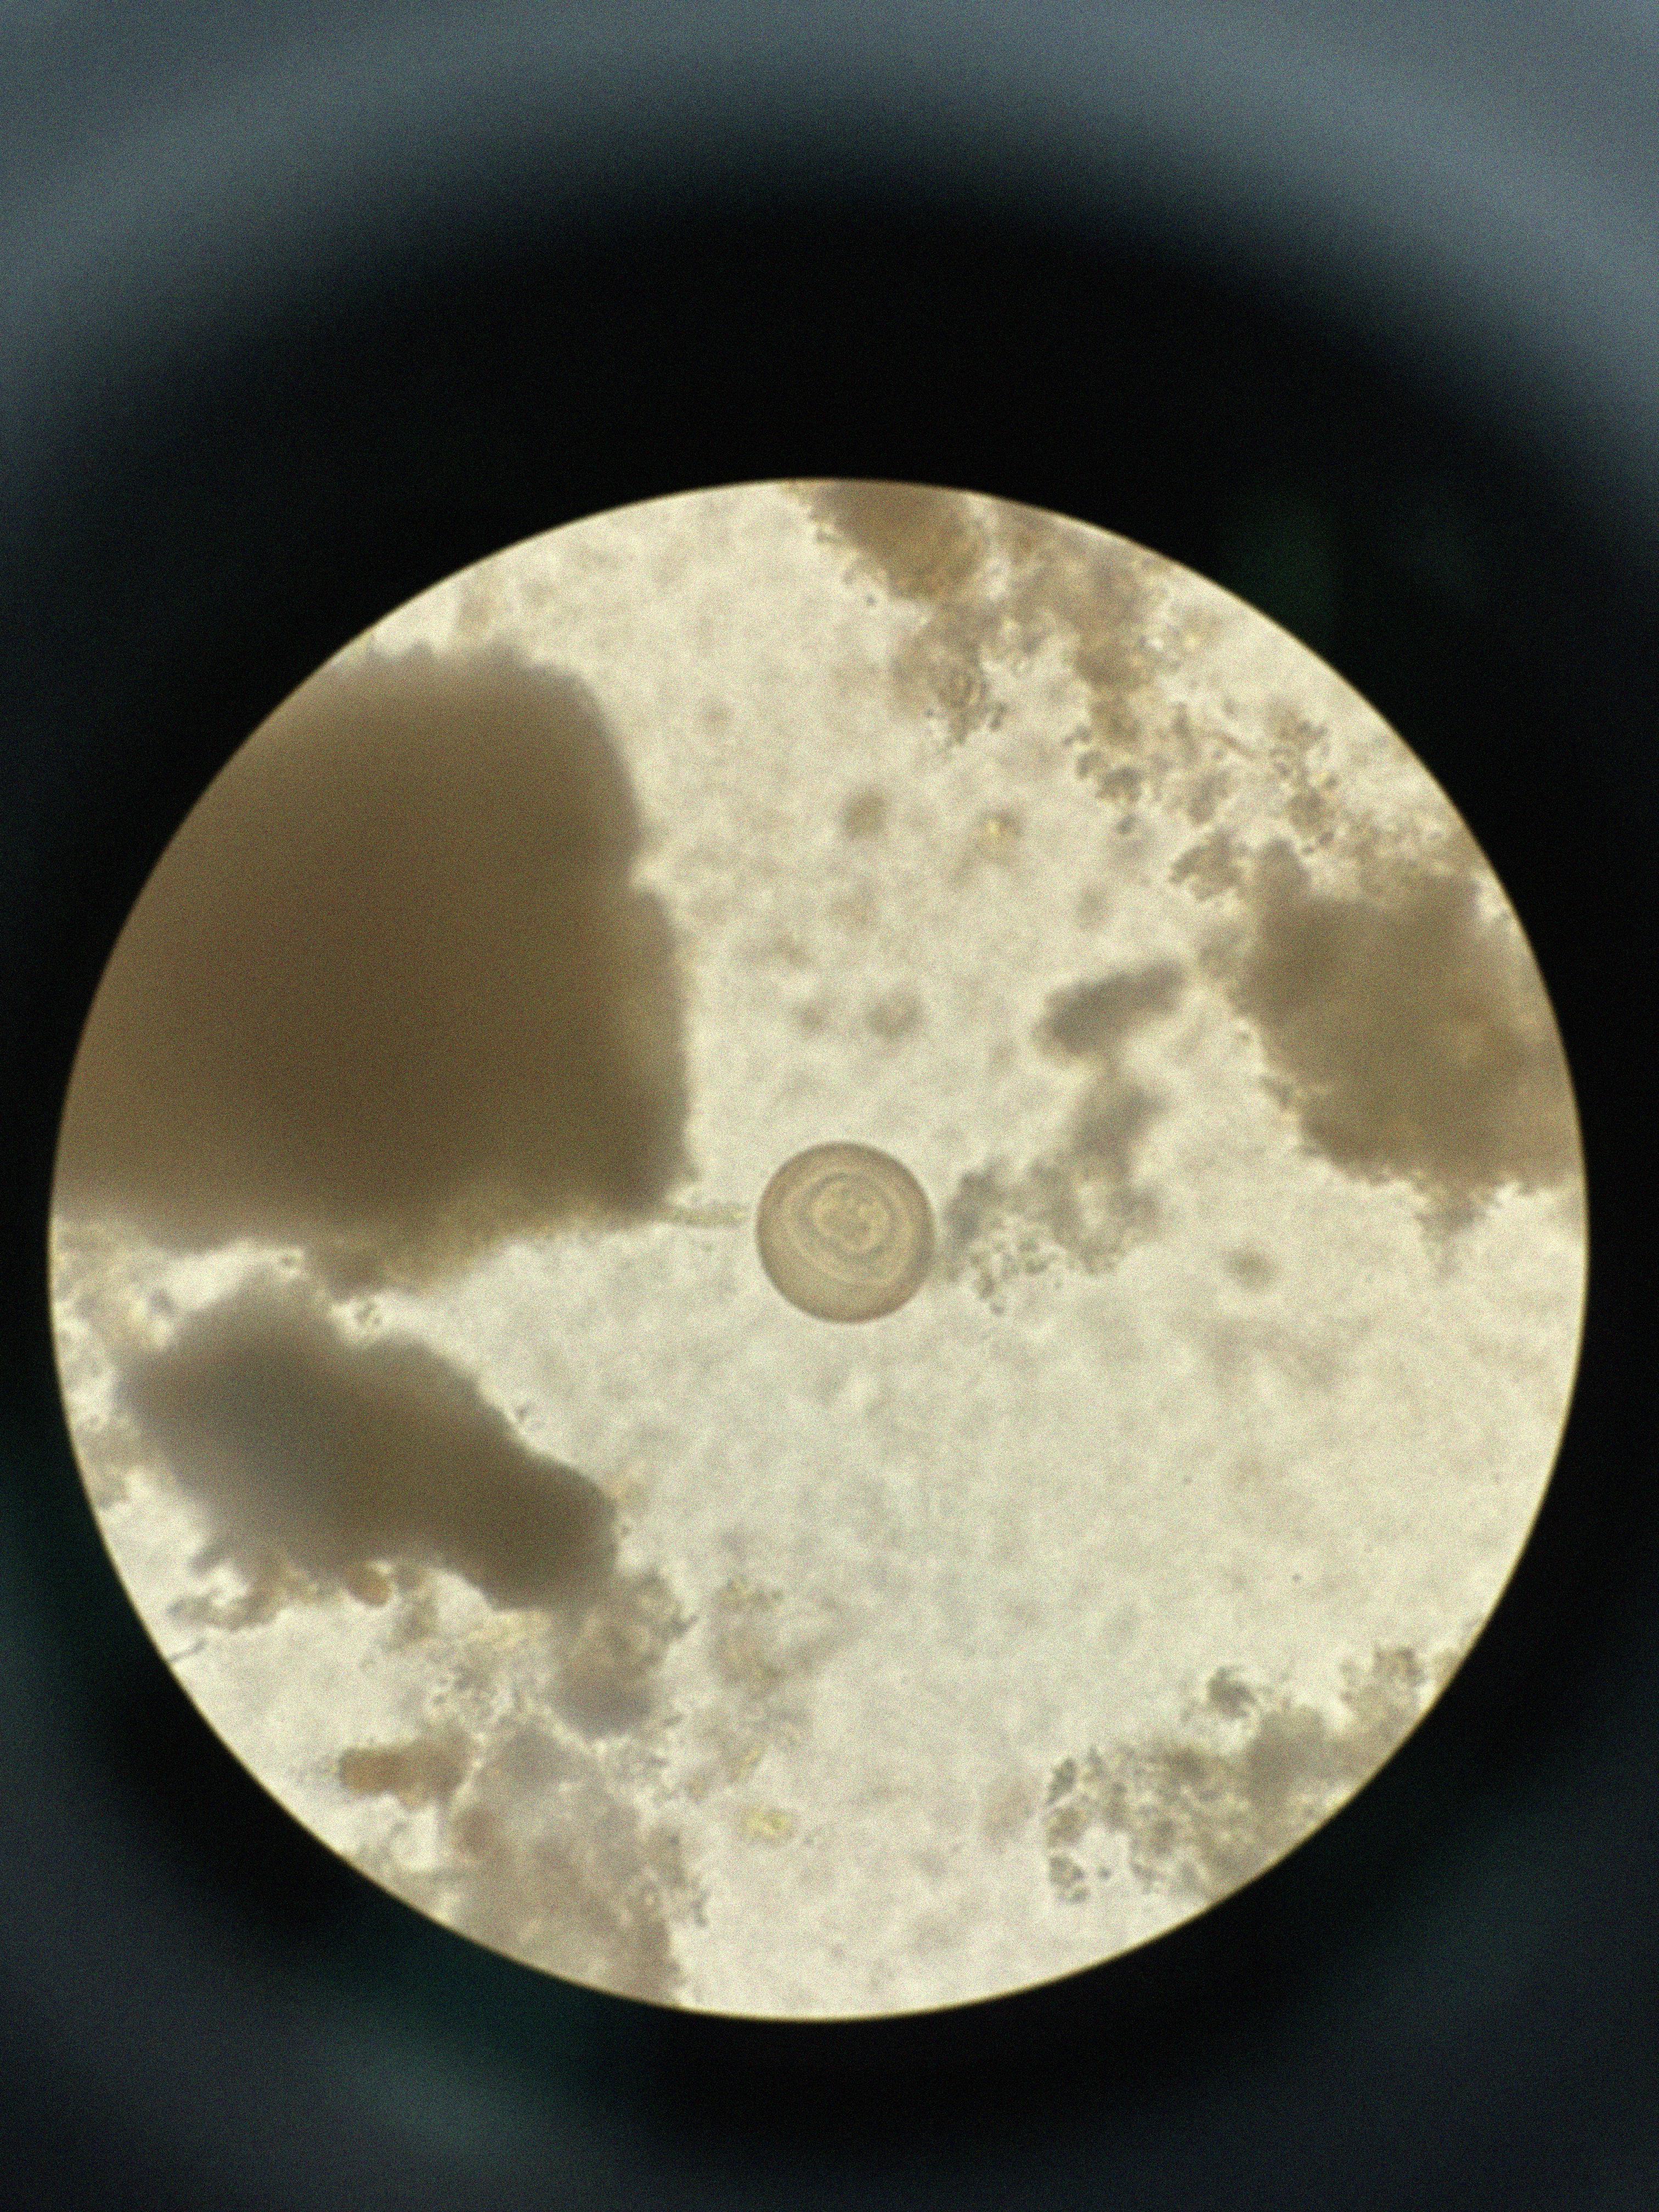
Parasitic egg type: Hymenolepis diminuta